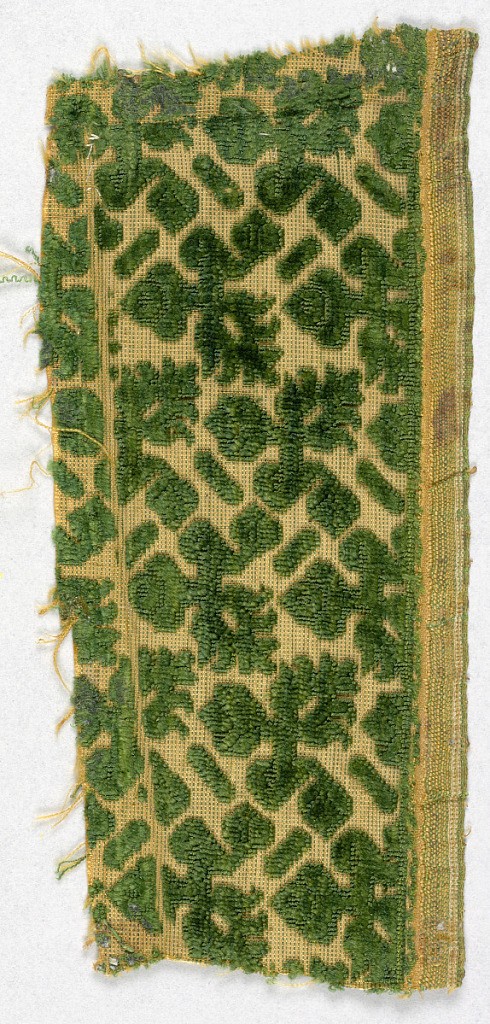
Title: Fragment
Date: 16th–17th century
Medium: silk Technique: cut and uncut supplementary warp pile (velvet) in a plain weave foundation
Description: Fragment of cut and uncut dark green velvet in a pattern of leafy sprigs and barrettes on a yellow ground.